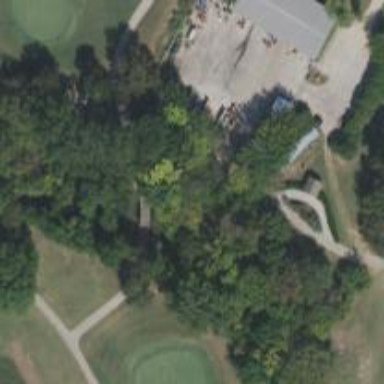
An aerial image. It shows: Service road used as golf cart path.